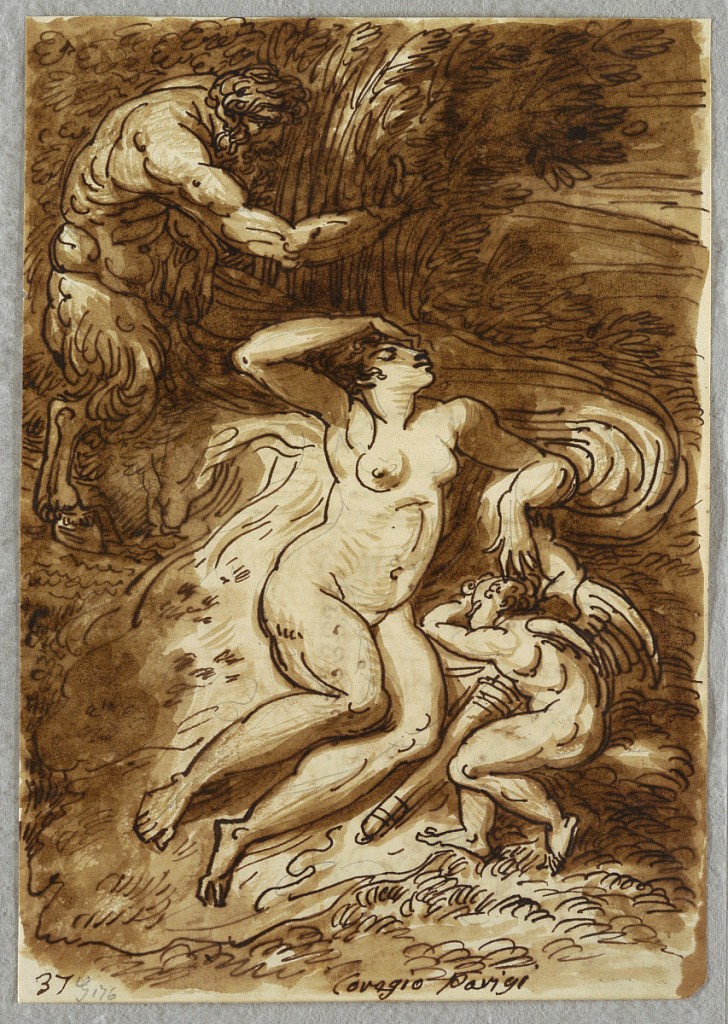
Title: Venus and Cupid and Satyr, Study after Correggio
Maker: Felice Giani, Italian, 1758–1823
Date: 1813–18
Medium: Pen and brown ink, brush and dark brown wash, over traces of black chalk on white laid paper
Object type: Sketchbook folio
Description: Antiope reclines at center, apparently asleep. Beside her is sleeping Cupid with quiver of arrows. Satyr embracing reeds, looks at  from the upper left corner.